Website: bh-photo
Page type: cart
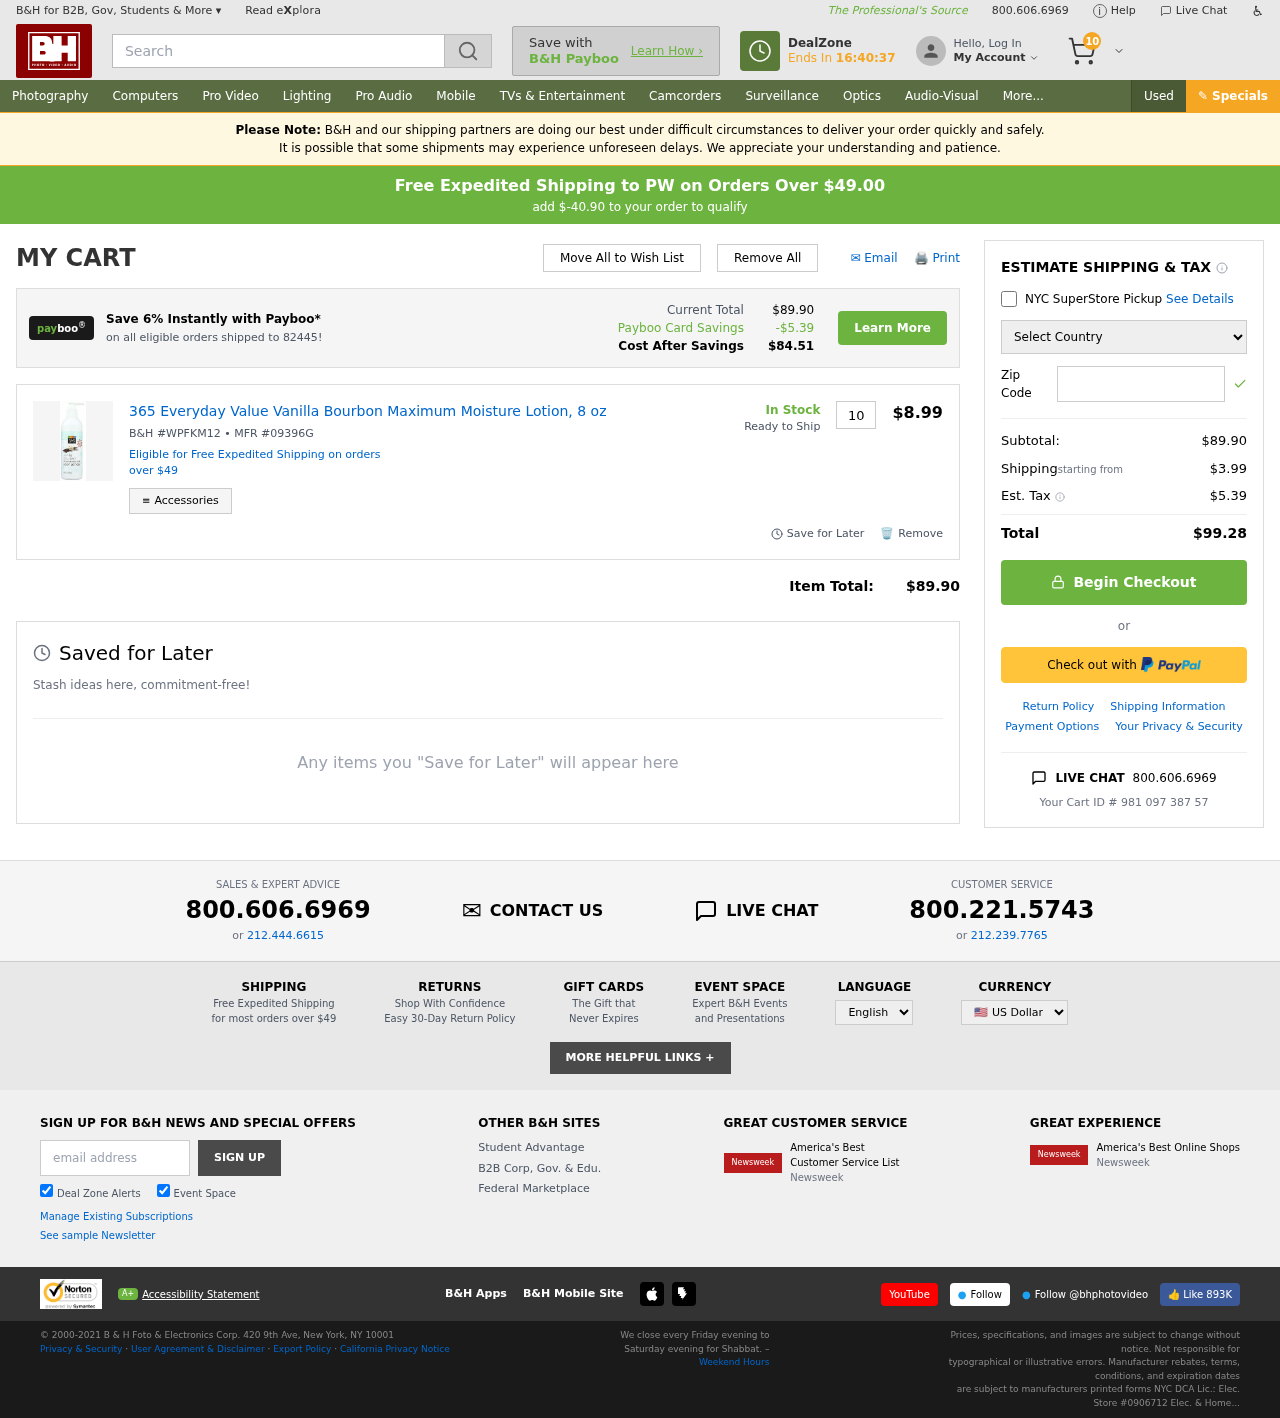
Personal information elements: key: PII_COUNTRY
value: United States
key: PII_POSTCODE
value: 82445
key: PII_STATE
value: PW
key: PII_POSTCODE_FULL
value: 82445
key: PII_POSTCODE_NUMERIC
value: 82445
Product elements: key: PRODUCT1_NAME
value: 365 Everyday Value Vanilla Bourbon Maximum Moisture Lotion, 8 oz
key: PRODUCT1_PRICE
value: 8.99
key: PRODUCT1_QUANTITY
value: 10
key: PRODUCT1_SKU
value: WPFKM12
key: PRODUCT1_MFR
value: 09396G
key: PRODUCT1_AVAILABILITY
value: In Stock
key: PRODUCT1_SHIP_STATUS
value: Ready to Ship
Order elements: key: ORDER_NUM_ITEMS
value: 10
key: FREE_SHIPPING_THRESHOLD
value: $-40.90
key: ORDER_SUBTOTAL
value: $89.90
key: ORDER_SHIPPING_COST
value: $3.99
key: ORDER_TAX
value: $5.39
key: ORDER_TOTAL
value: $99.28
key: ORDER_ID
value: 981 097 387 57
Search elements: key: HEADER_SEARCH
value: Search
Other elements: key: PAYBOO_SAVINGS
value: -$5.39
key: COST_AFTER_SAVINGS
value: $84.51